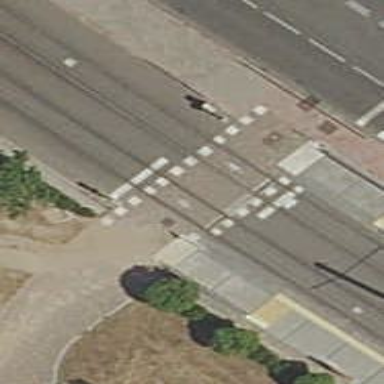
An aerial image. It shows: Railway crossing.